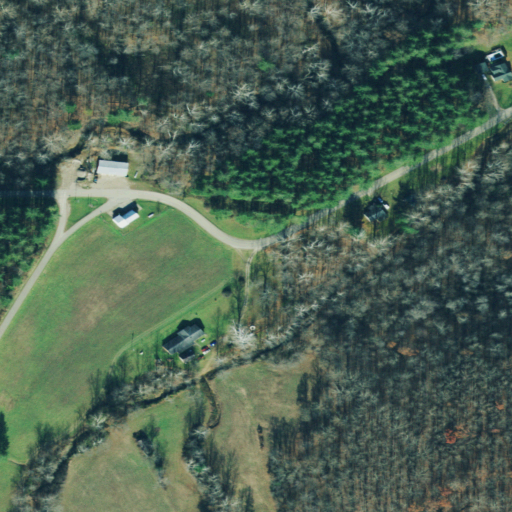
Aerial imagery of valley in Ohio named Bethel Hollow containing deciduous forest, mixed forest, pasture, open development, evergreen forest, low intensity development, and medium intensity development